Question: I know that each file has metadata like title, subject, keywords and comments:

But what if I need custom metadata like for example?
Is it possible to do it with C#?
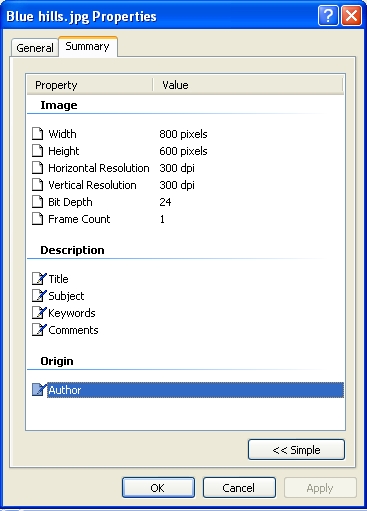
Answer: > I know that each file has metadata like title, subject, keywords and comments
That is not true. Most file types have a 'standard' form of metadata.
In particular, PDF files don't have properties that Windows Explorer recognizes.
Metadata (file attributes) is not a function of the filesystem.
- -